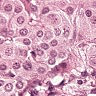
Metastatic tissue present: yes